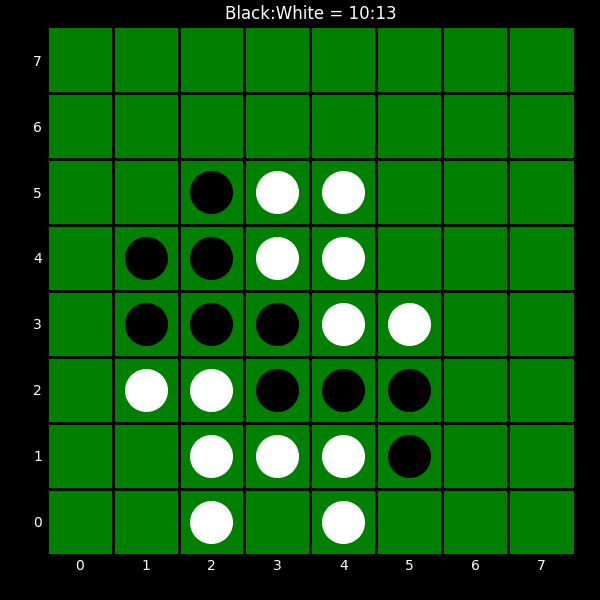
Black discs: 10
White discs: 13